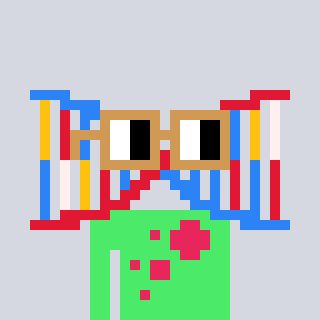
a pixel art character with square brown glasses, a dna-shaped head and a teal-colored body on a cool background